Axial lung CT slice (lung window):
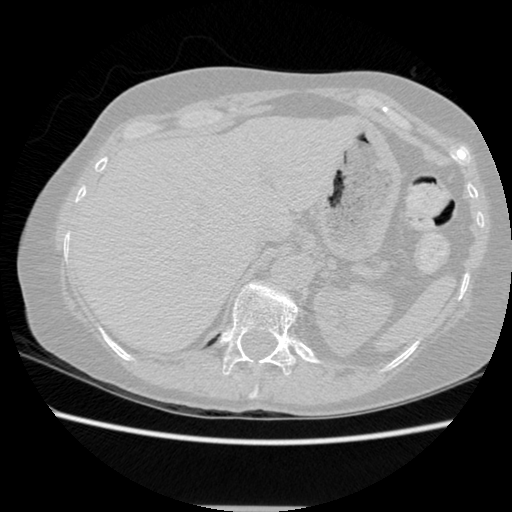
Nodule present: no